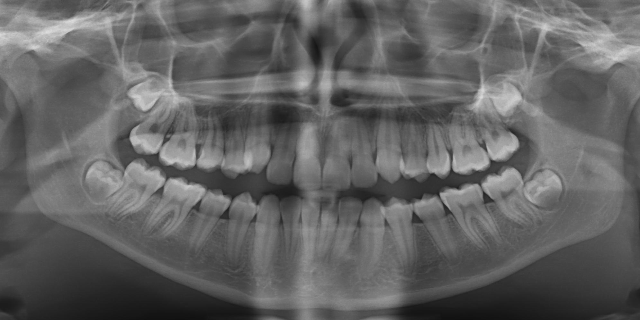
adult